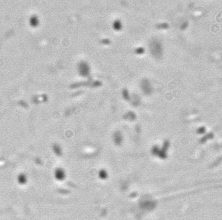
Label: Phaeocystis